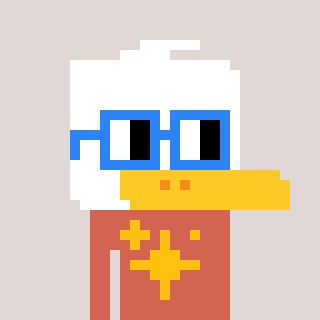
a pixel art character with square blue glasses, a duck-shaped head and a peachy-colored body on a warm background